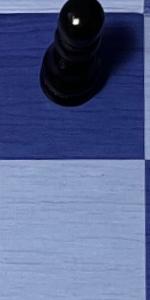
Label: Empty